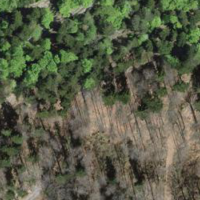
EUNIS habitat code: 41
Species observed at this site:
Neottia nidus-avis